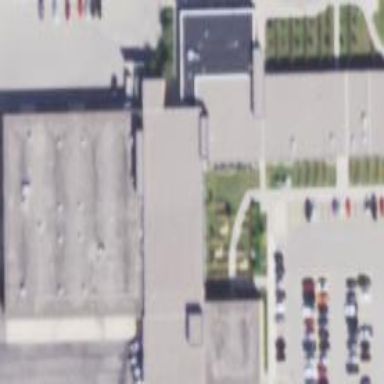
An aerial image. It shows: Public building.